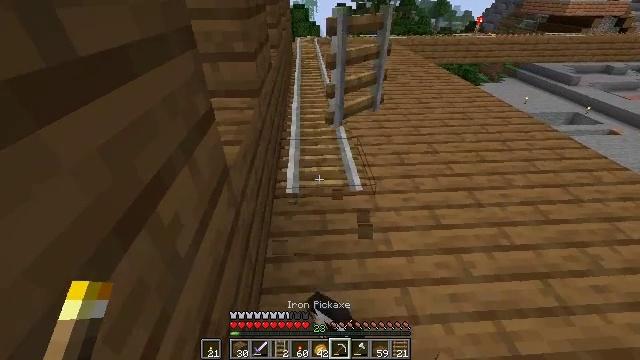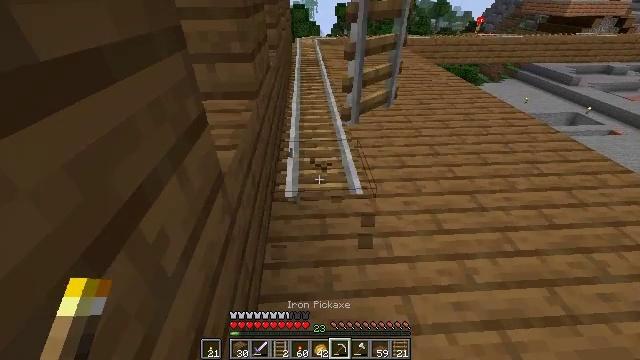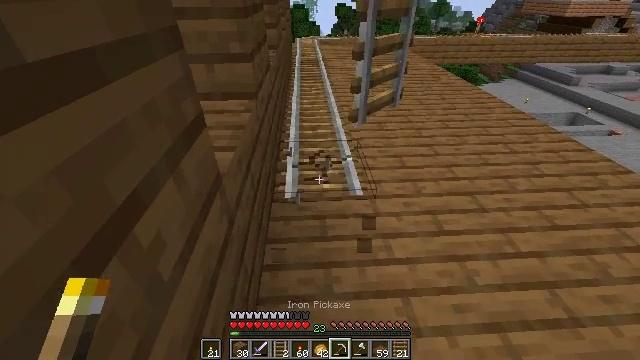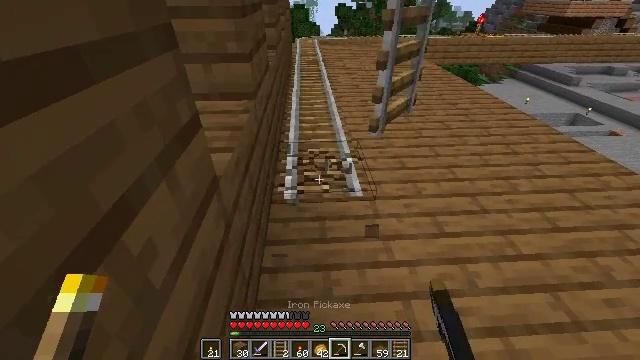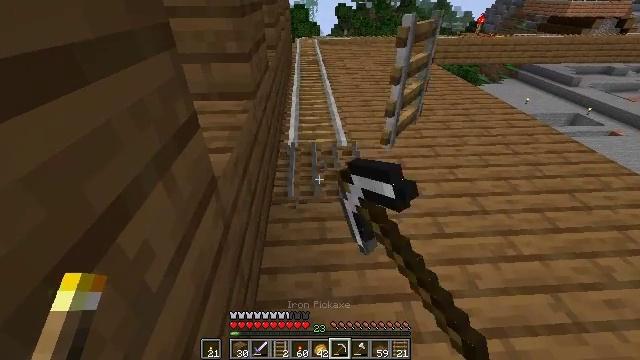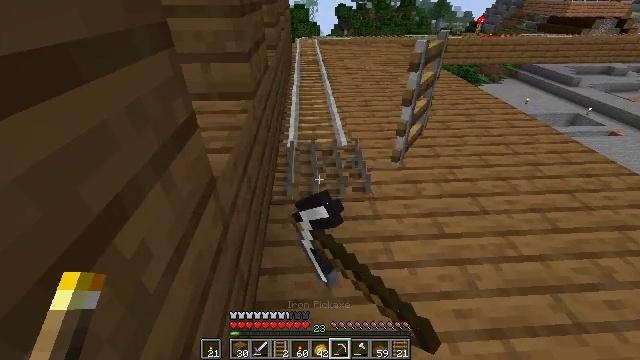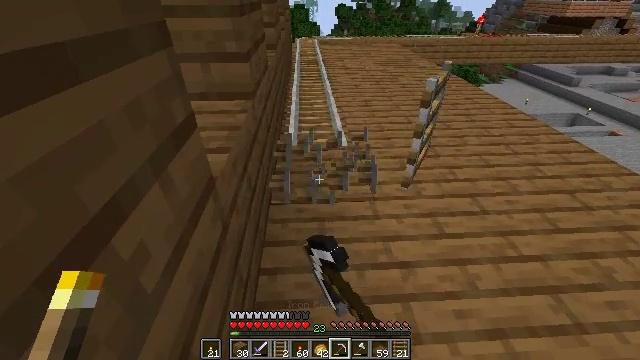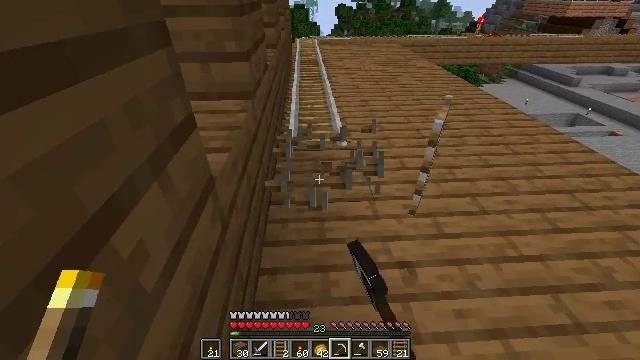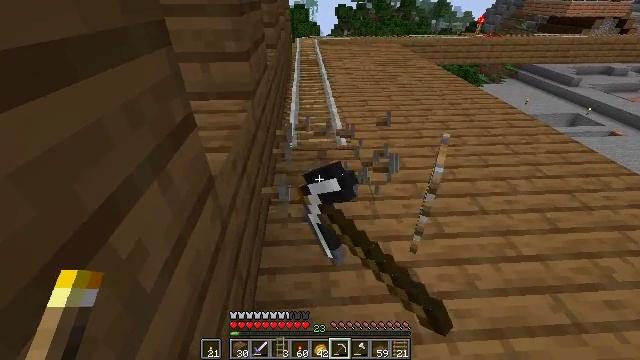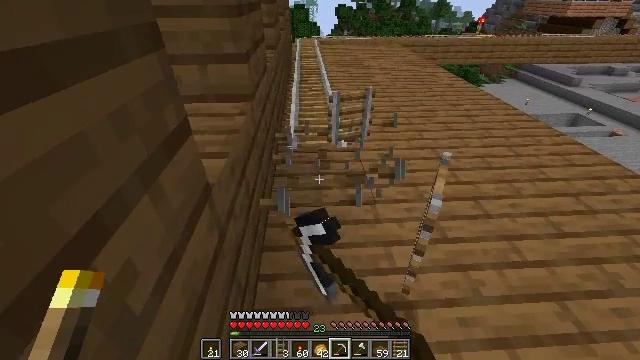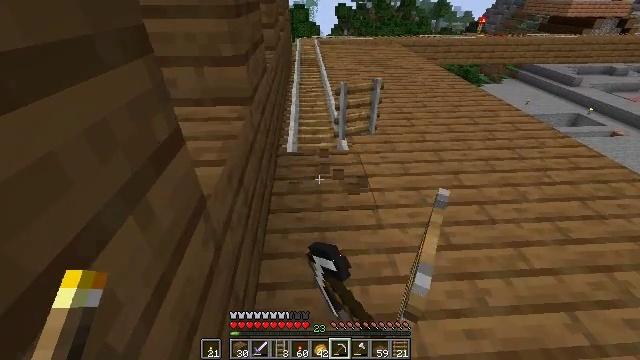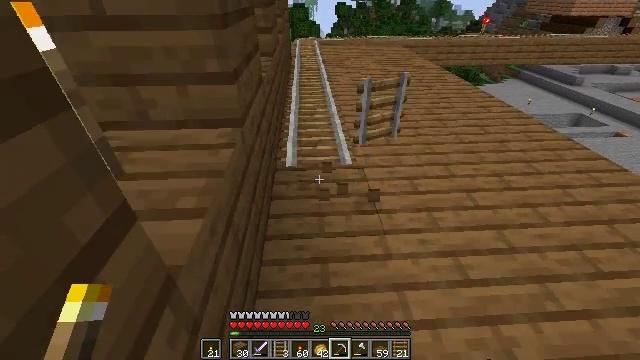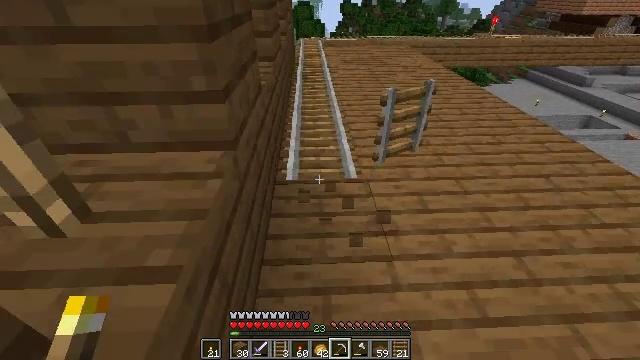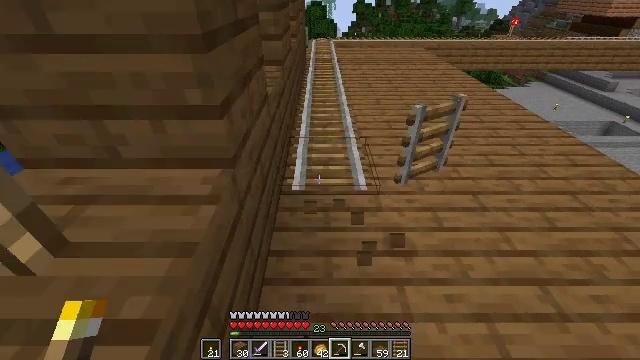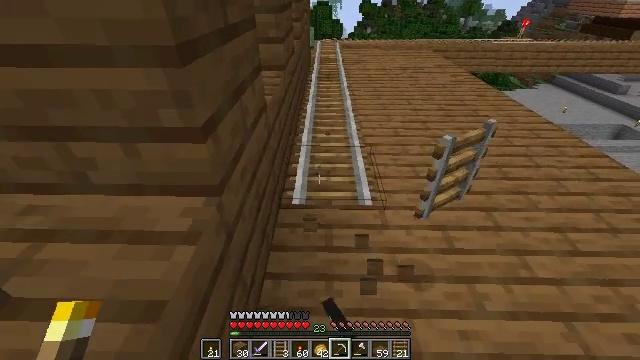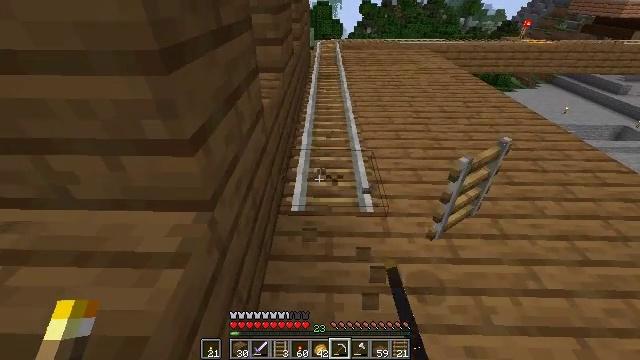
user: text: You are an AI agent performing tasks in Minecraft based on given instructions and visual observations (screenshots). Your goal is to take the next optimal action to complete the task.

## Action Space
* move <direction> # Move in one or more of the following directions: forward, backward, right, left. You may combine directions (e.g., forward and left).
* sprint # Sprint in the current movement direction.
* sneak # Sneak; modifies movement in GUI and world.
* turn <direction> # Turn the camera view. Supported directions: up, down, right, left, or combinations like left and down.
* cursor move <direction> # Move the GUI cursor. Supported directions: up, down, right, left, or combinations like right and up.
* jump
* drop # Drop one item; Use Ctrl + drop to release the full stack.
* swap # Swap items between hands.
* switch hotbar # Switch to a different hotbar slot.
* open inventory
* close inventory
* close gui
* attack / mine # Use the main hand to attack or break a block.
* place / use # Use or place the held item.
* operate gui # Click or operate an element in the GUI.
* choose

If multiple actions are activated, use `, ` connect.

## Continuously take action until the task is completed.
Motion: motion action
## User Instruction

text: Recycle the rail from an abandoned track.
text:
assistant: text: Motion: attack / mine
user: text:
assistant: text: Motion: attack / mine
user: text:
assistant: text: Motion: attack / mine
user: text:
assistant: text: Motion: attack / mine
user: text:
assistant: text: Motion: attack / mine
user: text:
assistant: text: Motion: attack / mine
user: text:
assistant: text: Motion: attack / mine
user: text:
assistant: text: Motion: attack / mine
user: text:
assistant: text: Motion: move forward, attack / mine
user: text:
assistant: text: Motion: move forward, attack / mine
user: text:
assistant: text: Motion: move forward, attack / mine
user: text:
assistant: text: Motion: move forward, attack / mine
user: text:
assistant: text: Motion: move forward, turn left, attack / mine
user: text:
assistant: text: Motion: move forward, turn left, attack / mine
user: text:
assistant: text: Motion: attack / mine
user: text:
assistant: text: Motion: attack / mine
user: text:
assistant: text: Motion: attack / mine
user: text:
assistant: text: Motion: attack / mine
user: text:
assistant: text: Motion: attack / mine
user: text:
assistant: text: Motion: attack / mine
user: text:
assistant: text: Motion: attack / mine
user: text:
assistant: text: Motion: attack / mine
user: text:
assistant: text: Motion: move forward, attack / mine
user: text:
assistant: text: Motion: move forward, attack / mine
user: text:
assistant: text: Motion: move forward, attack / mine
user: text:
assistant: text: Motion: move forward, attack / mine
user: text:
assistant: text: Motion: move forward, attack / mine
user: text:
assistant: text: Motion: attack / mine
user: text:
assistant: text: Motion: attack / mine
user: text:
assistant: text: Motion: attack / mine